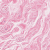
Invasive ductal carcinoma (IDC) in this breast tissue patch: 0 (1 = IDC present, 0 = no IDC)